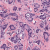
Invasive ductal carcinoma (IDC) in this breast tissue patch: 1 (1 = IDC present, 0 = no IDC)